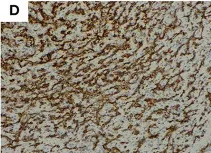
Immunohistochemical analysis revealing positive staining for. CD31 (x100).
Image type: pathology (immunostaining)